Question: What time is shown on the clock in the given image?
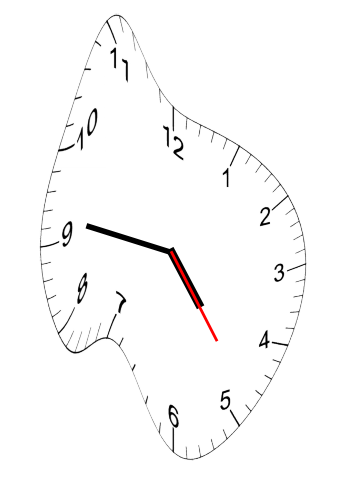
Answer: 04:46:24